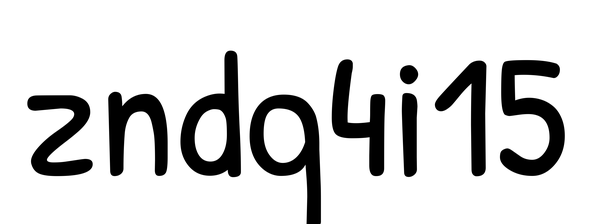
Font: PatrickHand-Regular